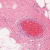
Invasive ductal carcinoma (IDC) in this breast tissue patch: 0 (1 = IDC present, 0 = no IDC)